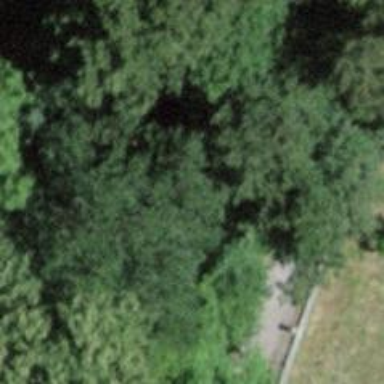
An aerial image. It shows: Bench.